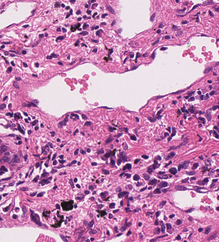
Tumor epithelial tissue: no
Tumor-associated stroma tissue: yes
Normal tissue: no